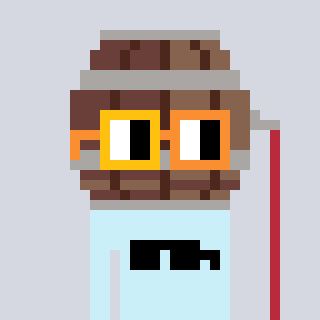
a pixel art character with square yellow and orange glasses, a wine barrel-shaped head and a cold-colored body on a cool background